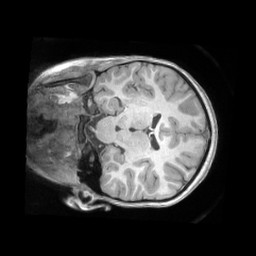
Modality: T1w
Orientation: coronal
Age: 4
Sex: female
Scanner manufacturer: siemens
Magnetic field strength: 3 T
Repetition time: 2.53 s
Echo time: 0.00164 s